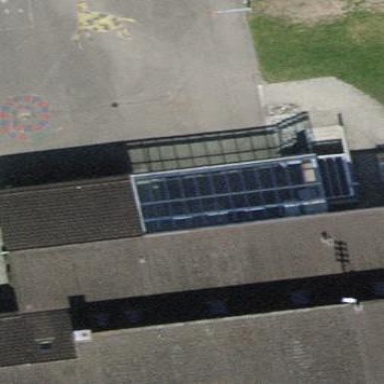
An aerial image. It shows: School building.